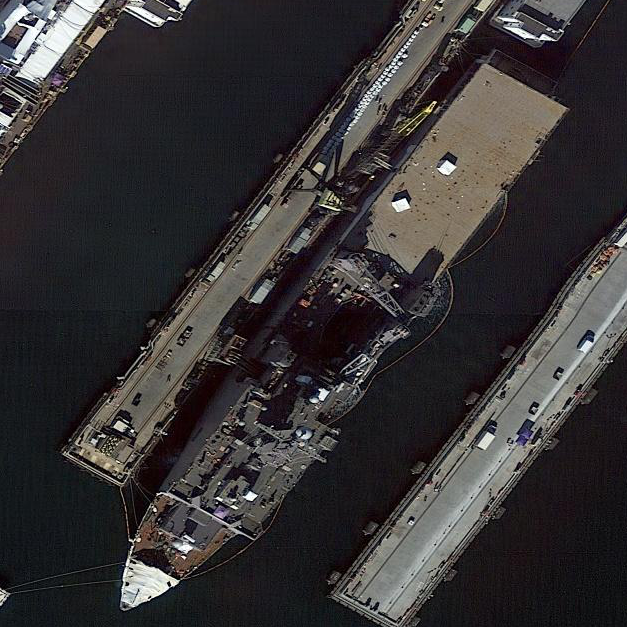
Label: Whitby_Island-class_dock_landing_ship